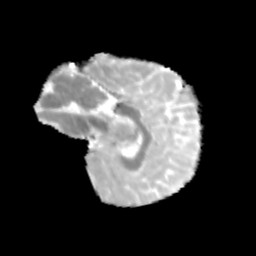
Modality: MD
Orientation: sagittal
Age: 9
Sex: male
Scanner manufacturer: siemens
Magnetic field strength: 3 T
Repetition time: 3.8 s
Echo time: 0.07 s